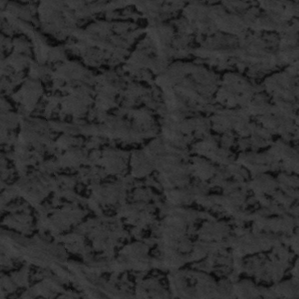
Label: frost